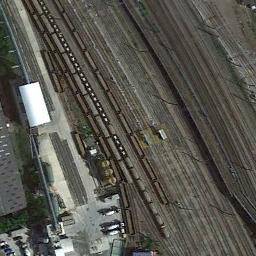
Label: railway